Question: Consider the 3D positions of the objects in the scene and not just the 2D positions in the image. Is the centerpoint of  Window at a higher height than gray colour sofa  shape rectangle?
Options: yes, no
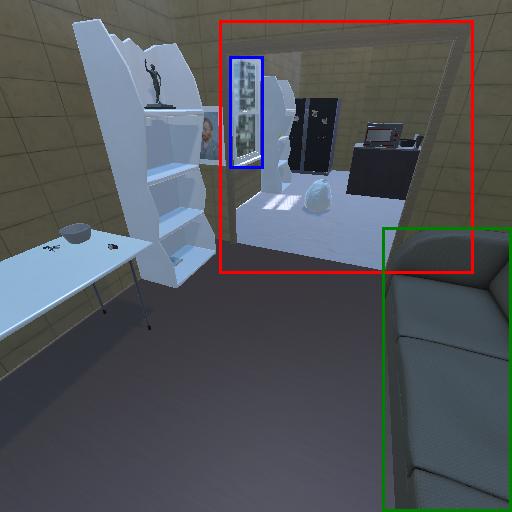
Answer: yes